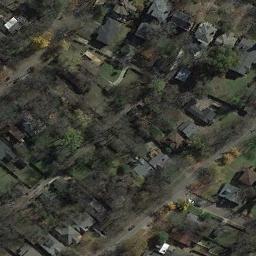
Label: medium_residential